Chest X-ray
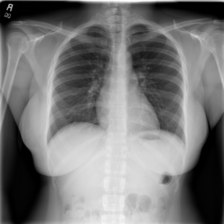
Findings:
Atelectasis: negative
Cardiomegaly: negative
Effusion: negative
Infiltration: negative
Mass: negative
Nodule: negative
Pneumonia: negative
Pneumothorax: negative
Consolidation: negative
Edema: negative
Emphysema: negative
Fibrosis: negative
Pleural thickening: negative
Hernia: negative